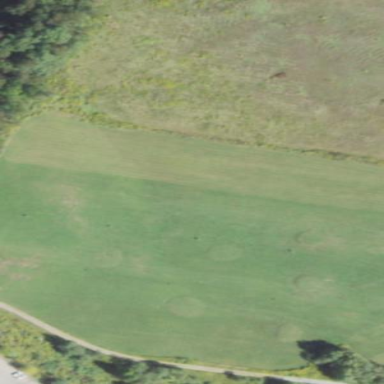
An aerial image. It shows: Golf driving range on pitch.